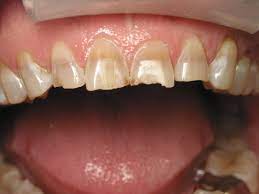
Condition: Tooth Discoloration